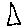
Label: triangle